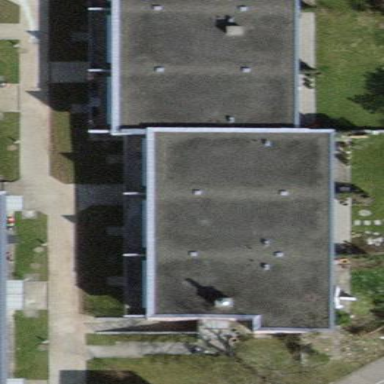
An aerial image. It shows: Terrace building.